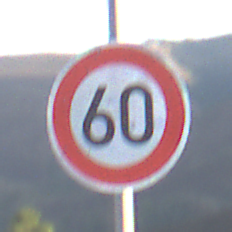
Verkehrszeichen: Geschwindigkeit60
Umgebung: Outdoor, Nature
Tageszeit: SunriseSunset
Wetter: Clear
Licht: Natural
Jahreszeit: NotSpecified
Kontrast: HighContrast